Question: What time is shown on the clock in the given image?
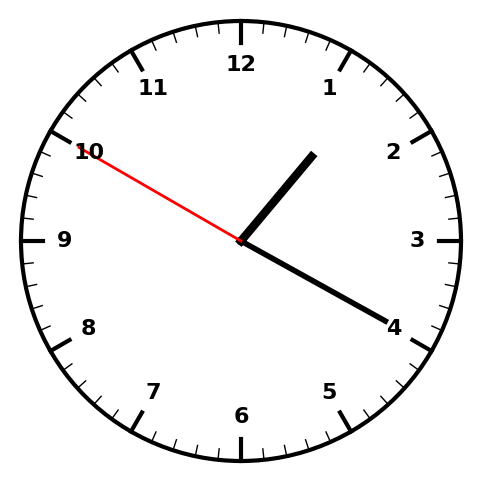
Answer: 01:19:50